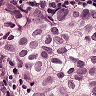
Metastatic tissue present: yes